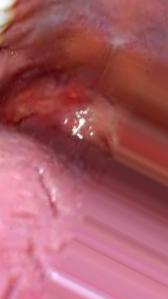
Condition: Mouth Ulcer